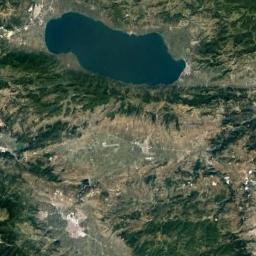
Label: lake